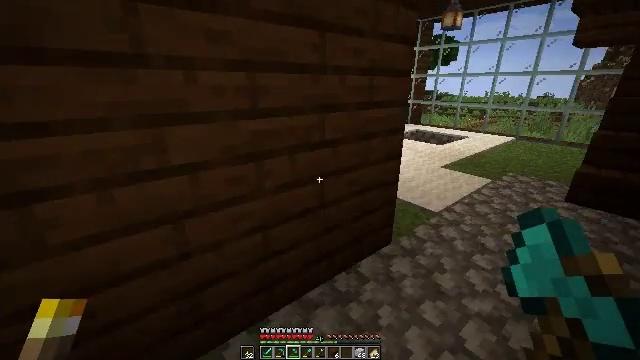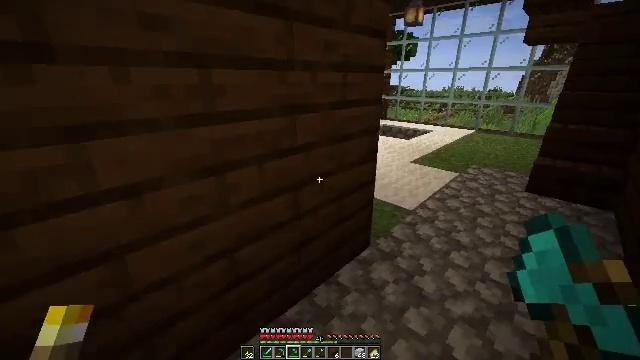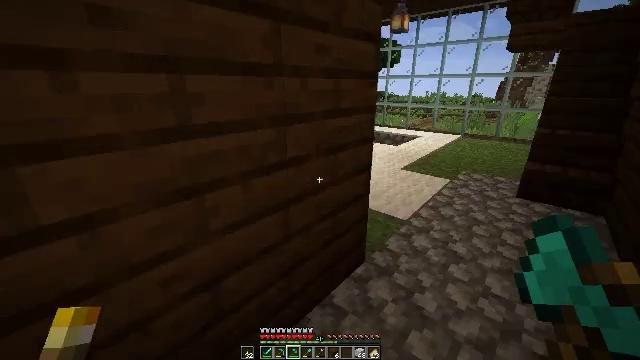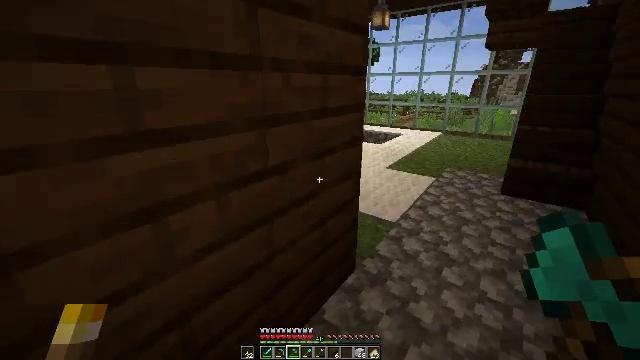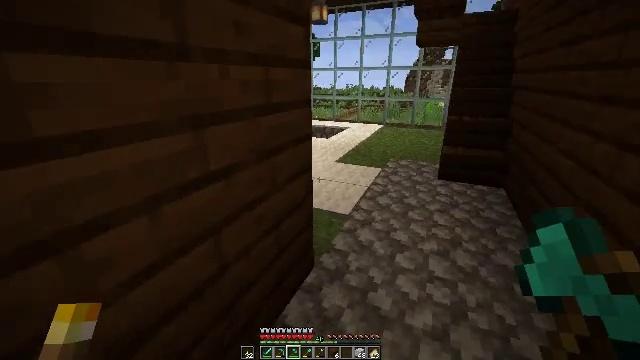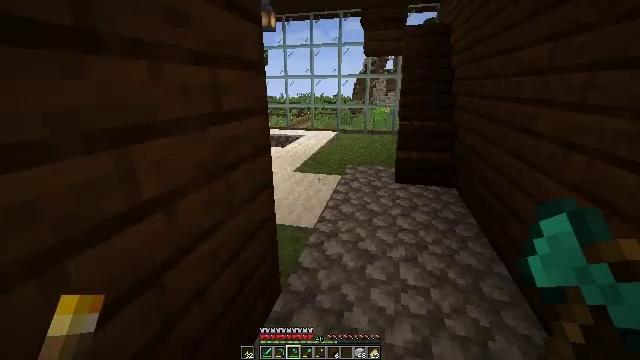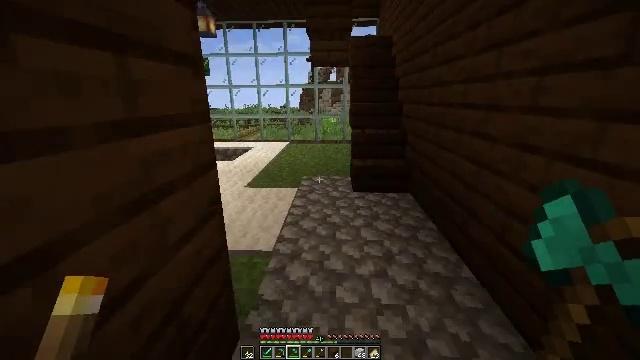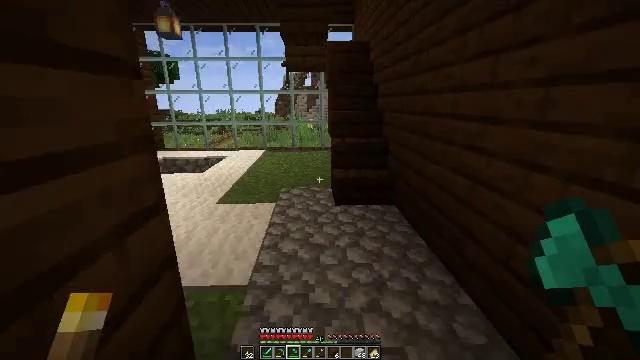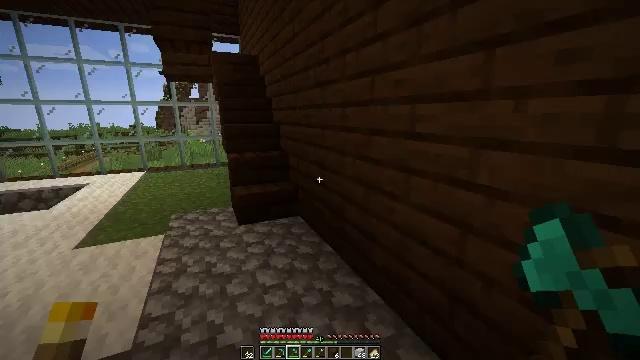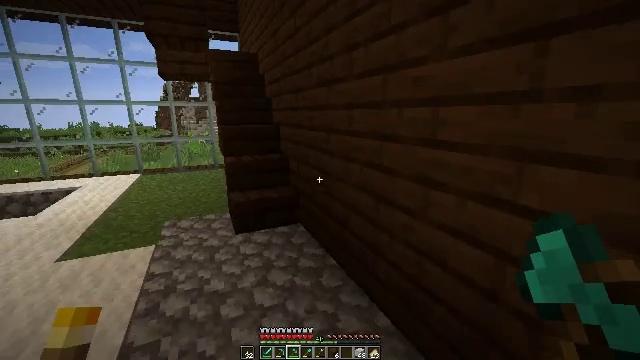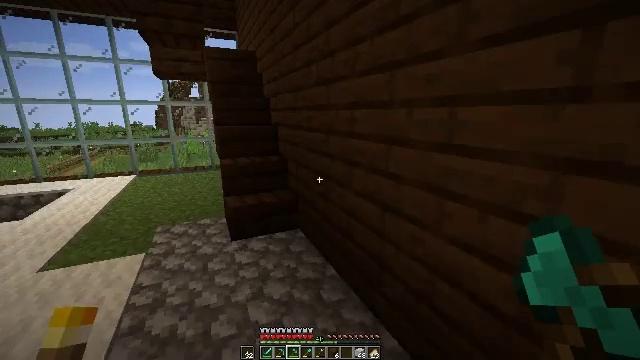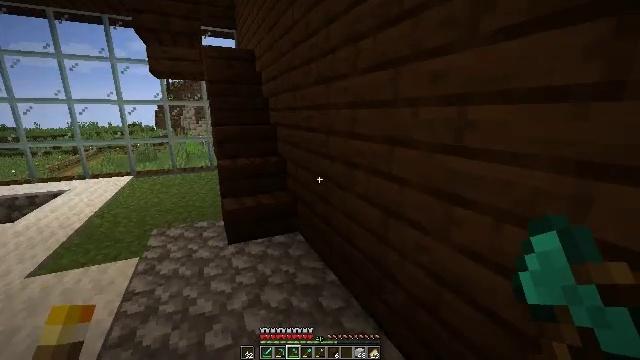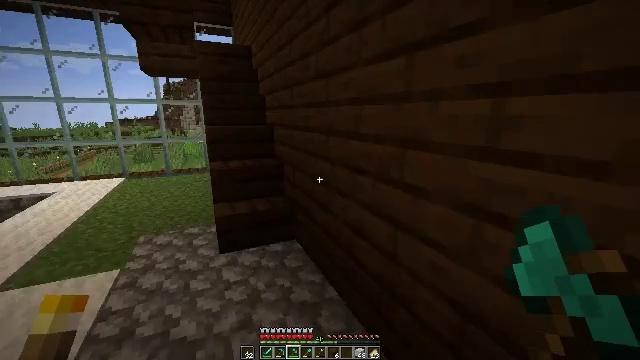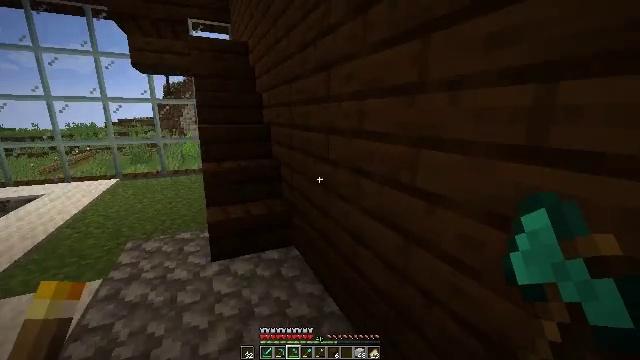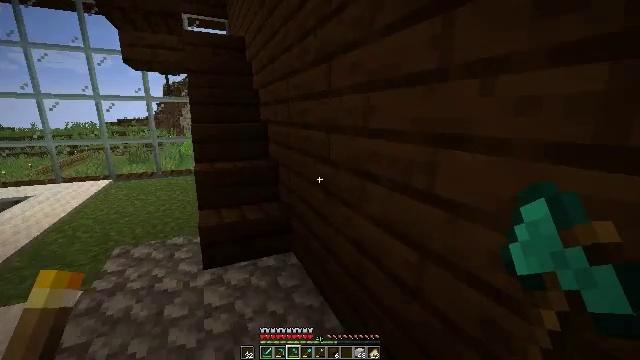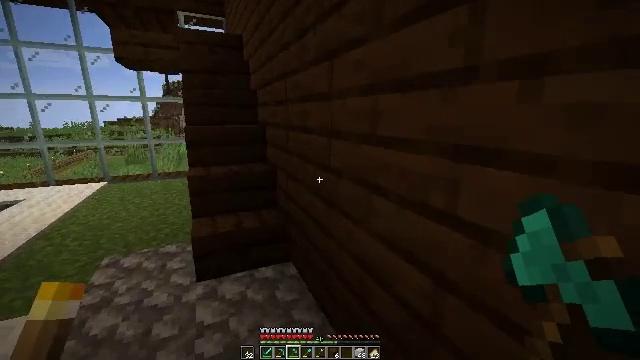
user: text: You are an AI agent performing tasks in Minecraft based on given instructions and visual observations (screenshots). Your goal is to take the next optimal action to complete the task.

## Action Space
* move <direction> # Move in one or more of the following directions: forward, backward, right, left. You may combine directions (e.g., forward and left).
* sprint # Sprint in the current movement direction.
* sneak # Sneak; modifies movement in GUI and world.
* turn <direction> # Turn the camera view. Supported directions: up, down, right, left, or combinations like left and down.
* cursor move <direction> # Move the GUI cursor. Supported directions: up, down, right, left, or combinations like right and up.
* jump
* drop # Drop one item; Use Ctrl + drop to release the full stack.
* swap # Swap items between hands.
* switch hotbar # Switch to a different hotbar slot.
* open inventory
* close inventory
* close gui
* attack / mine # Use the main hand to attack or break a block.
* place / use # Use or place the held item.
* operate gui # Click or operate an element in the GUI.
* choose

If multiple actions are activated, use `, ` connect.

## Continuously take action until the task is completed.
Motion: motion action
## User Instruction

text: Chop down the dark oak log.
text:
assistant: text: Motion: move forward, turn right
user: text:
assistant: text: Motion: move forward, turn right and up
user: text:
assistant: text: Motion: move forward, turn right
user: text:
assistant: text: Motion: move forward, turn right and down
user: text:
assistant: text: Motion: move forward, turn right and up
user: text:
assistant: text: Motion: move forward, turn right and up
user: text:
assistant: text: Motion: move forward, turn right and up
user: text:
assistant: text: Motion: move forward, turn right and up
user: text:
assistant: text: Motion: move forward
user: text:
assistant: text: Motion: move forward
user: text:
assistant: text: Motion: move forward
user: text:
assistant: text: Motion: move forward
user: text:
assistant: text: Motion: move forward
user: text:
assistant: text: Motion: move forward
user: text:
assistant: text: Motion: move forward
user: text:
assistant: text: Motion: move forward, turn left and up
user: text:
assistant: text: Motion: move forward, turn left and up
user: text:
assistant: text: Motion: move forward, turn left and up
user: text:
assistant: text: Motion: move forward
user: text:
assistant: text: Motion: move forward
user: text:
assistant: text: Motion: move forward
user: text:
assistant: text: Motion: move forward
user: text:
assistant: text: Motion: move forward
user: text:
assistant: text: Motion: move forward
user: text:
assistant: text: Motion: move forward
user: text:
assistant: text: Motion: move forward
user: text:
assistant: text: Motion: move forward
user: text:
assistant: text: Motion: no_op
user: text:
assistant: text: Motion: move right
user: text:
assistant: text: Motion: move right, turn right